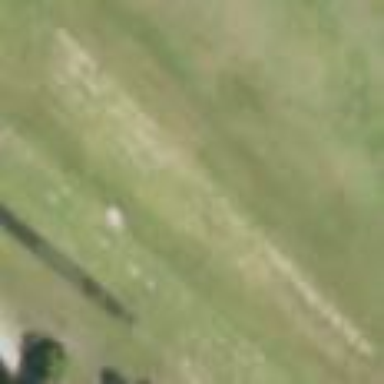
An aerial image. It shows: Golf tee on grassy land.